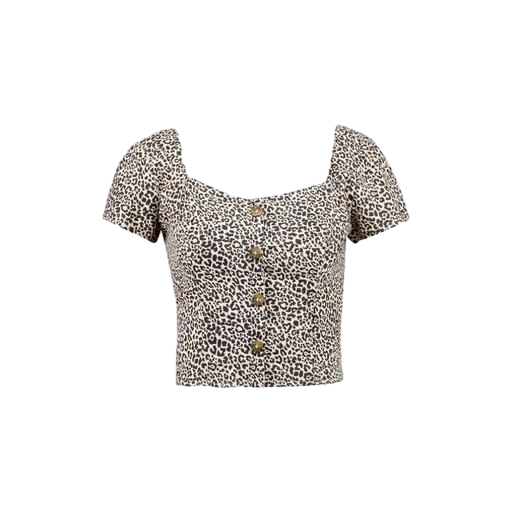
blue animal-print t-shirt only macy, leopard-print blouse, animal printed shirt, white background